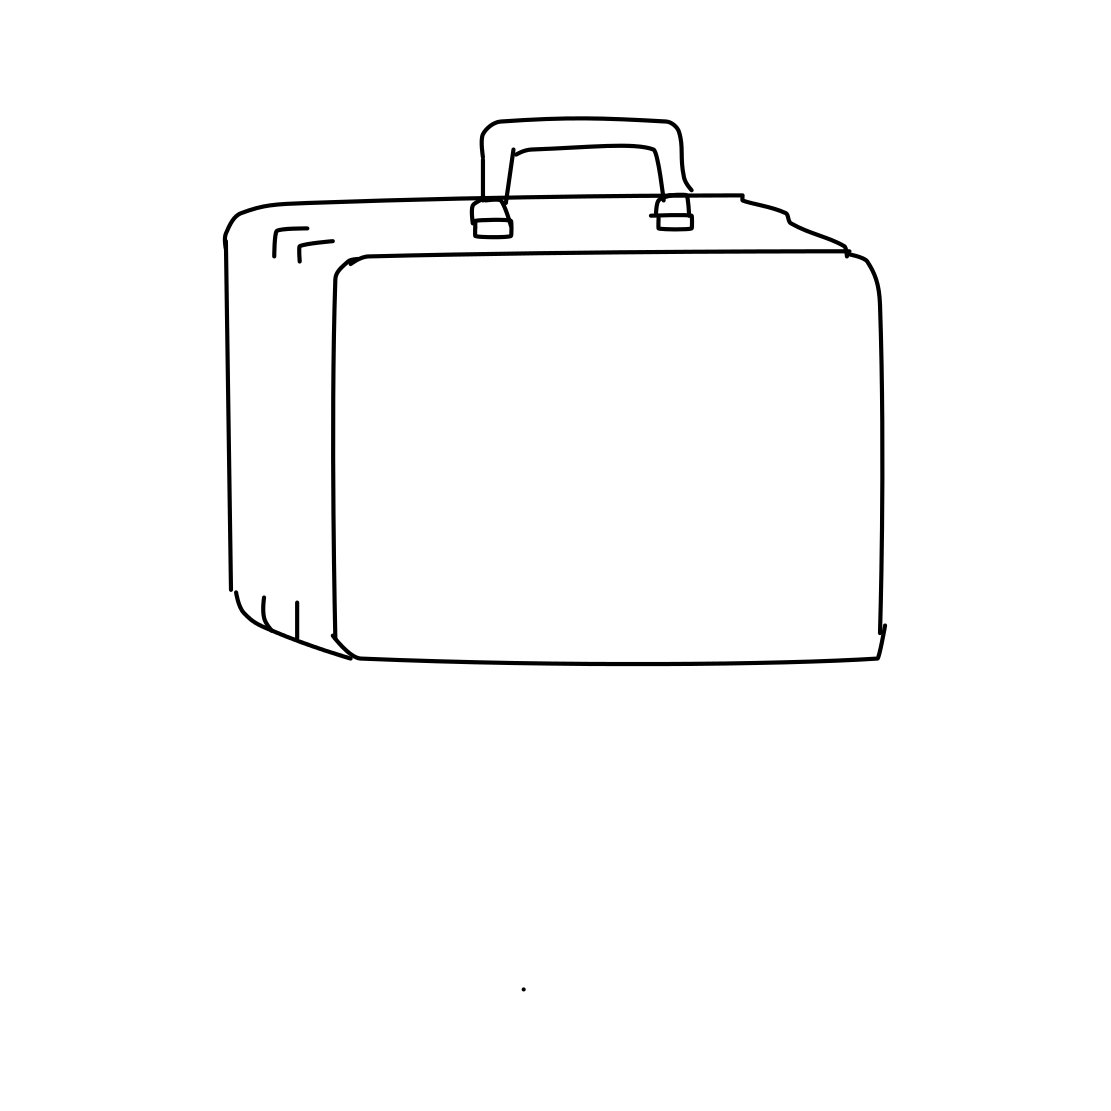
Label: suitcase